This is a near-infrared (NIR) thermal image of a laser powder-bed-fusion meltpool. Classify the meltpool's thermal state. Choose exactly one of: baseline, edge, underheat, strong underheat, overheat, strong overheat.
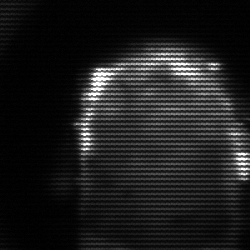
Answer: baseline